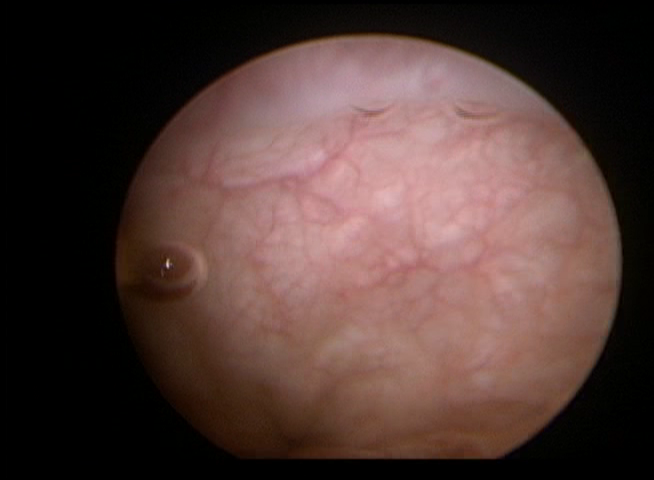
Modality: WLC
Class: Normal mucosa
Bladder cancer association: No